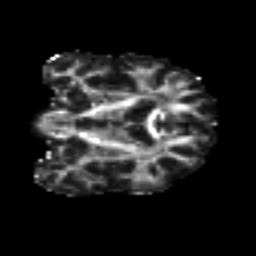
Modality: FA
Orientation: coronal
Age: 53
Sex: male
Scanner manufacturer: siemens
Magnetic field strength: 3 T
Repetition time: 4.987 s
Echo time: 0.0792 s